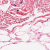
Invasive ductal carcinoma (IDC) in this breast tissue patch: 0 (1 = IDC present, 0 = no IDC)